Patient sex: M
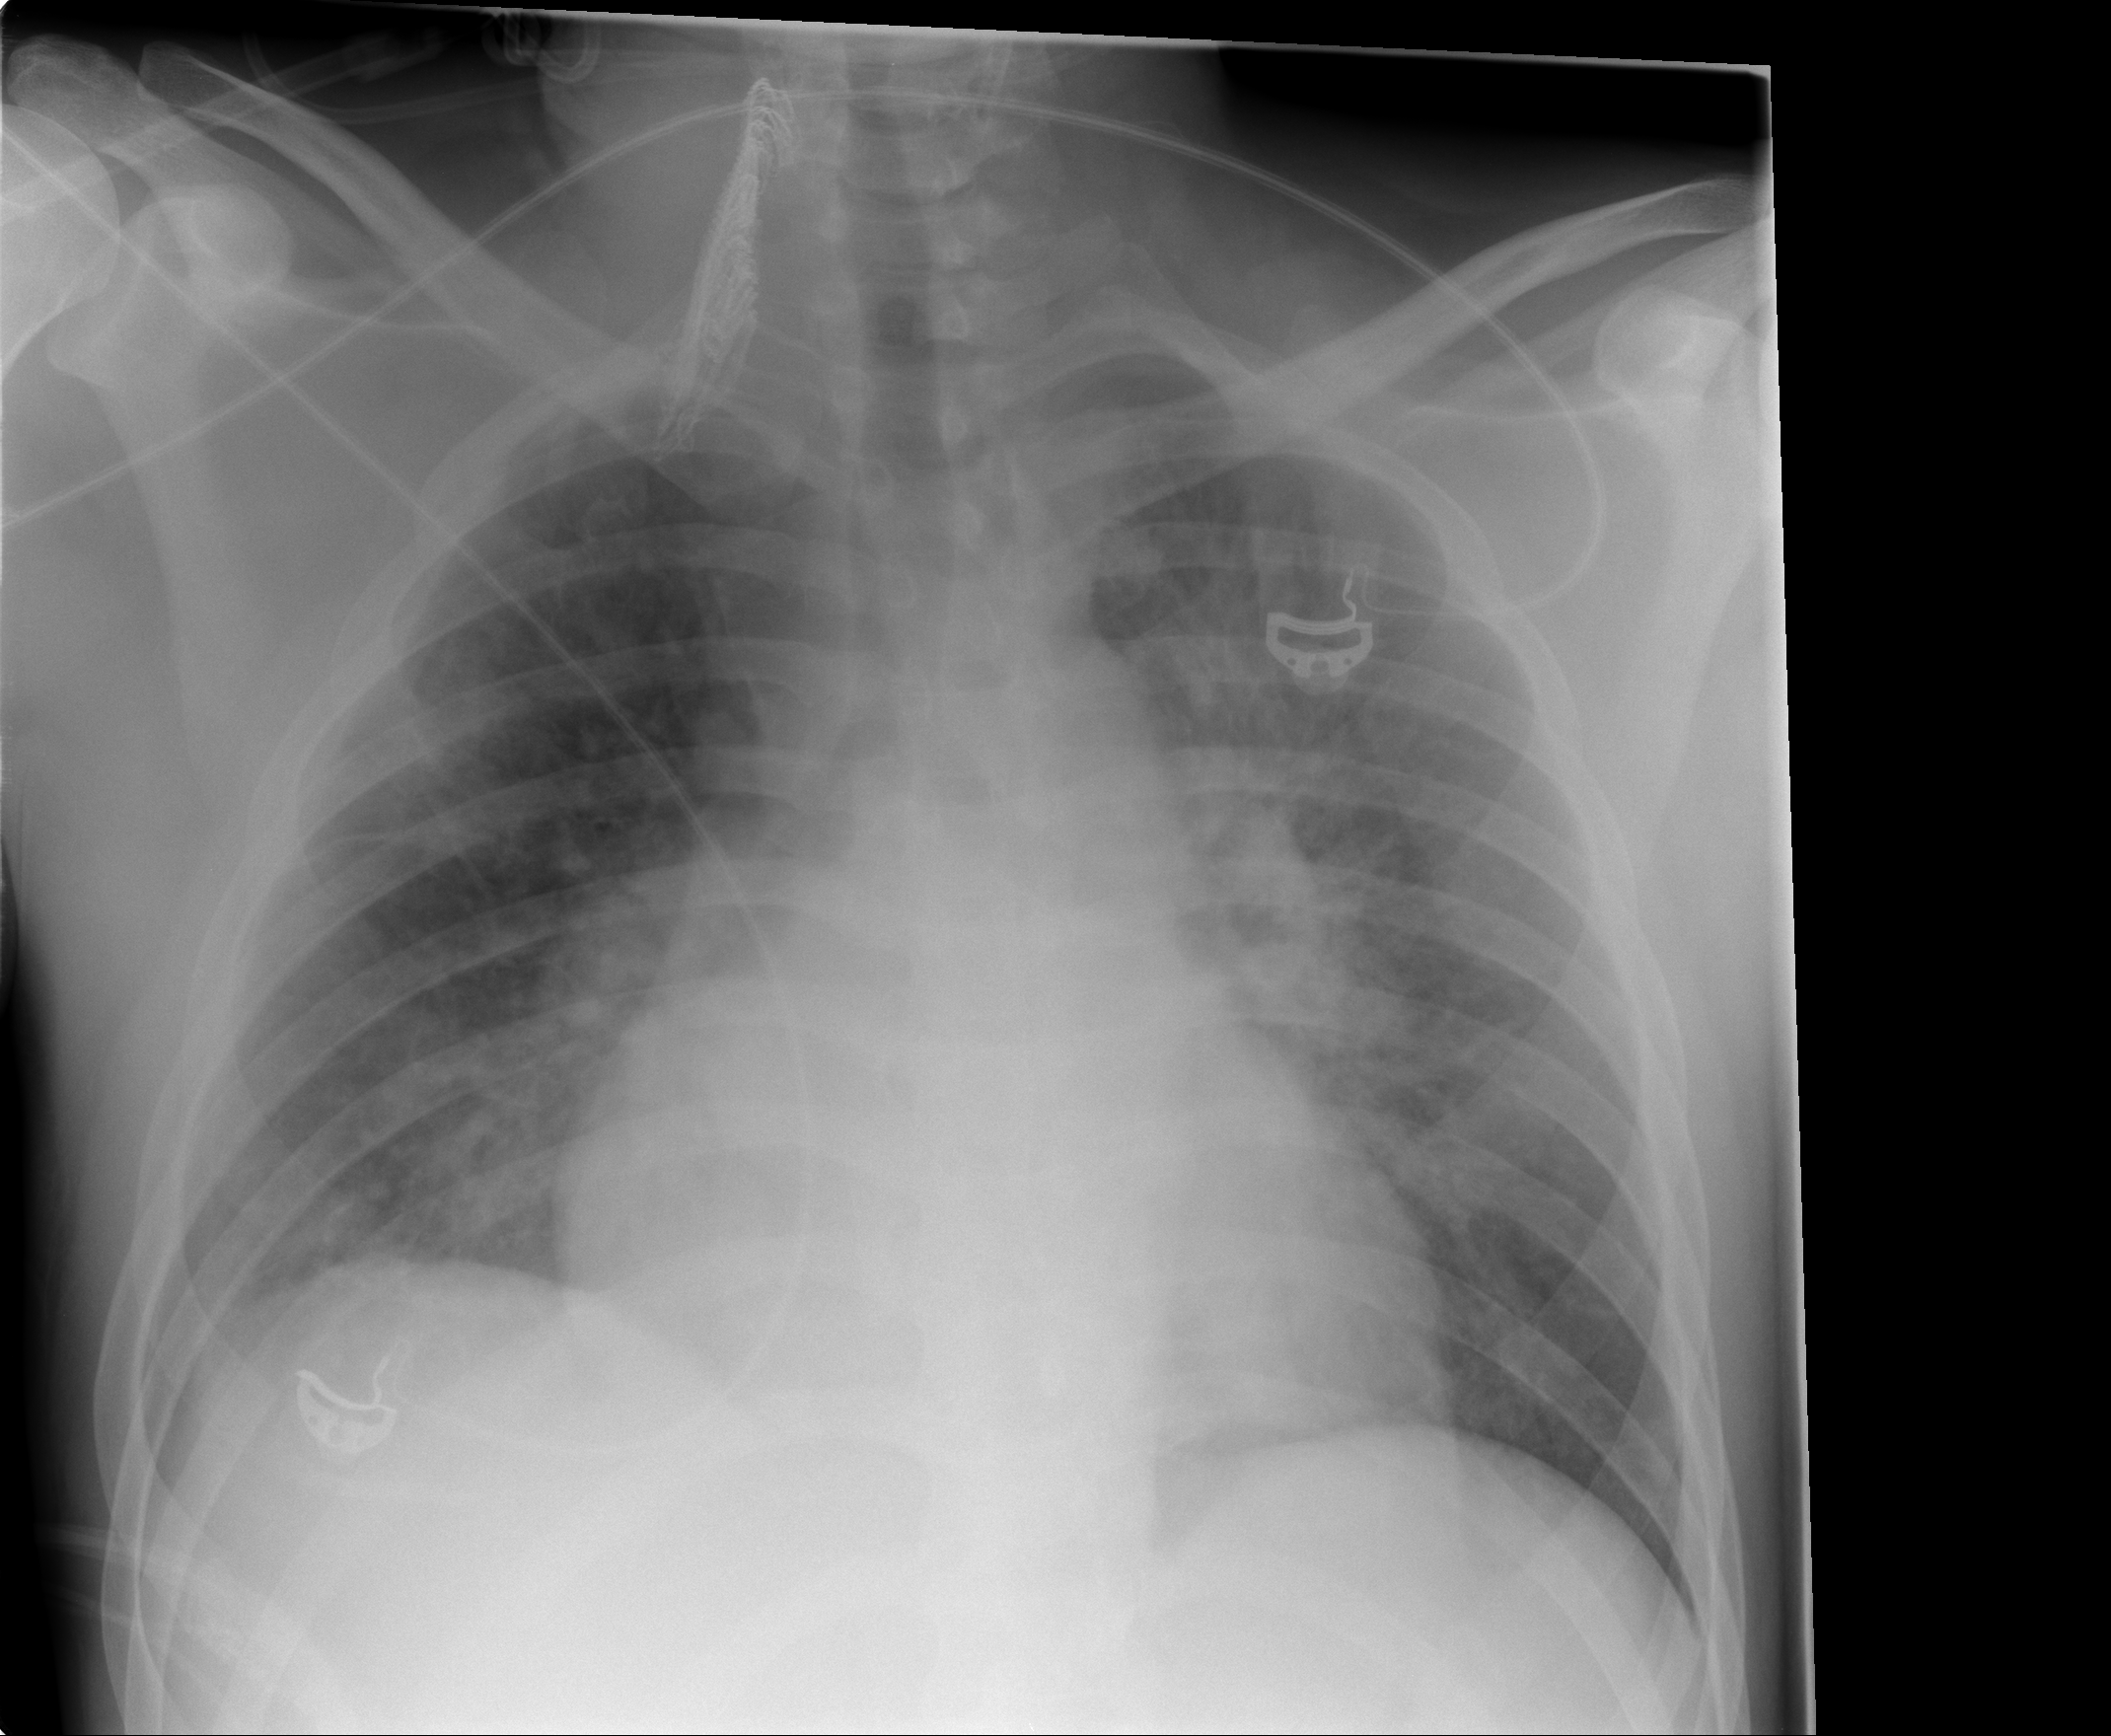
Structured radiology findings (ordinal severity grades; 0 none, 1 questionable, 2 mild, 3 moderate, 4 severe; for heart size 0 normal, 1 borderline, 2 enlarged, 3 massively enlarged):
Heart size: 2
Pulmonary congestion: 1
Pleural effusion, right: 0
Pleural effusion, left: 0
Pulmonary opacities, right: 2
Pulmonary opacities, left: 2
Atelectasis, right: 1
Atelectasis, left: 1